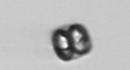
Label: Thalassiosira